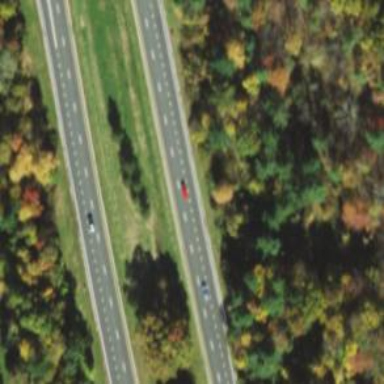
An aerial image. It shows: Motorway junction.